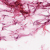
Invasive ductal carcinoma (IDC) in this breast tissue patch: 0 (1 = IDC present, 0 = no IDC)